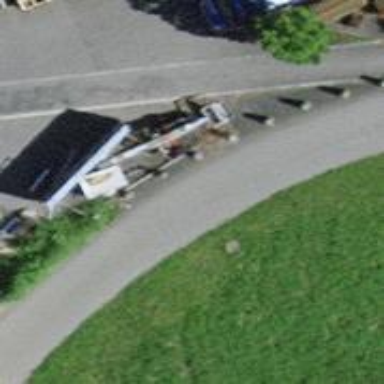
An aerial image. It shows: Bollard.